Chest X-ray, PA view. Patient: 62 years old, sex M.
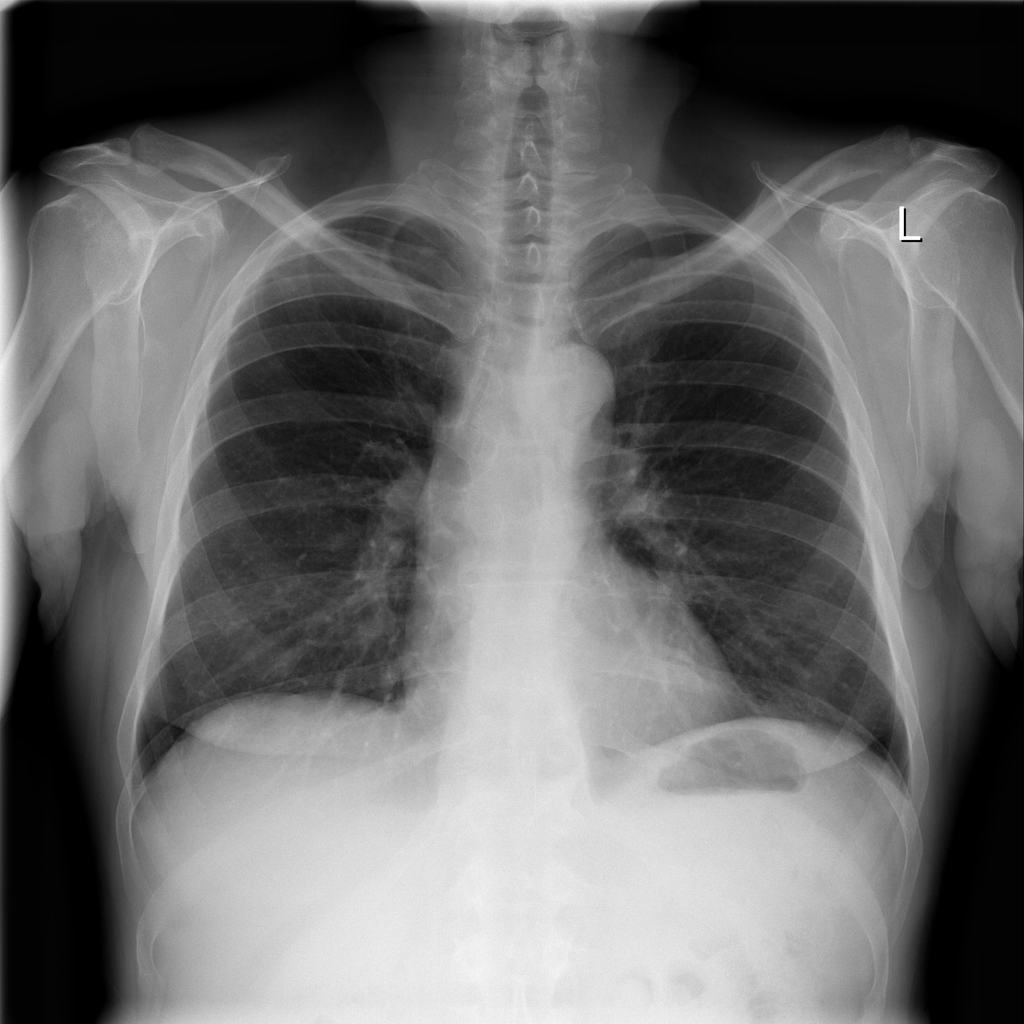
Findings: No Finding